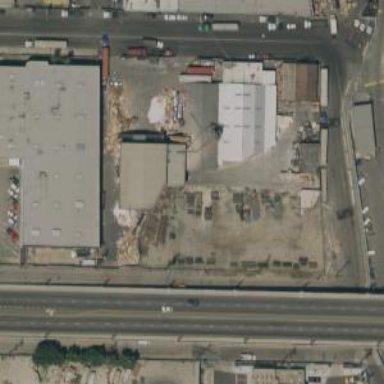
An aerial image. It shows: Industrial building.